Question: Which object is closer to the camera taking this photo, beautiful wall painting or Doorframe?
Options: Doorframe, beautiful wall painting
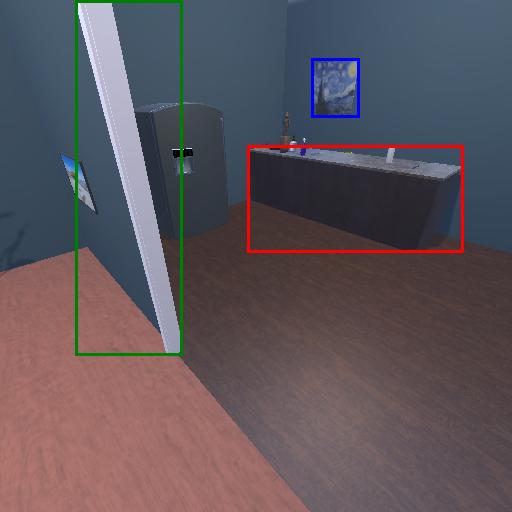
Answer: Doorframe